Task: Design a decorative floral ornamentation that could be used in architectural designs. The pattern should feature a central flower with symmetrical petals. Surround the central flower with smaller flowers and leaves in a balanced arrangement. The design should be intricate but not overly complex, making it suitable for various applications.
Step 657:
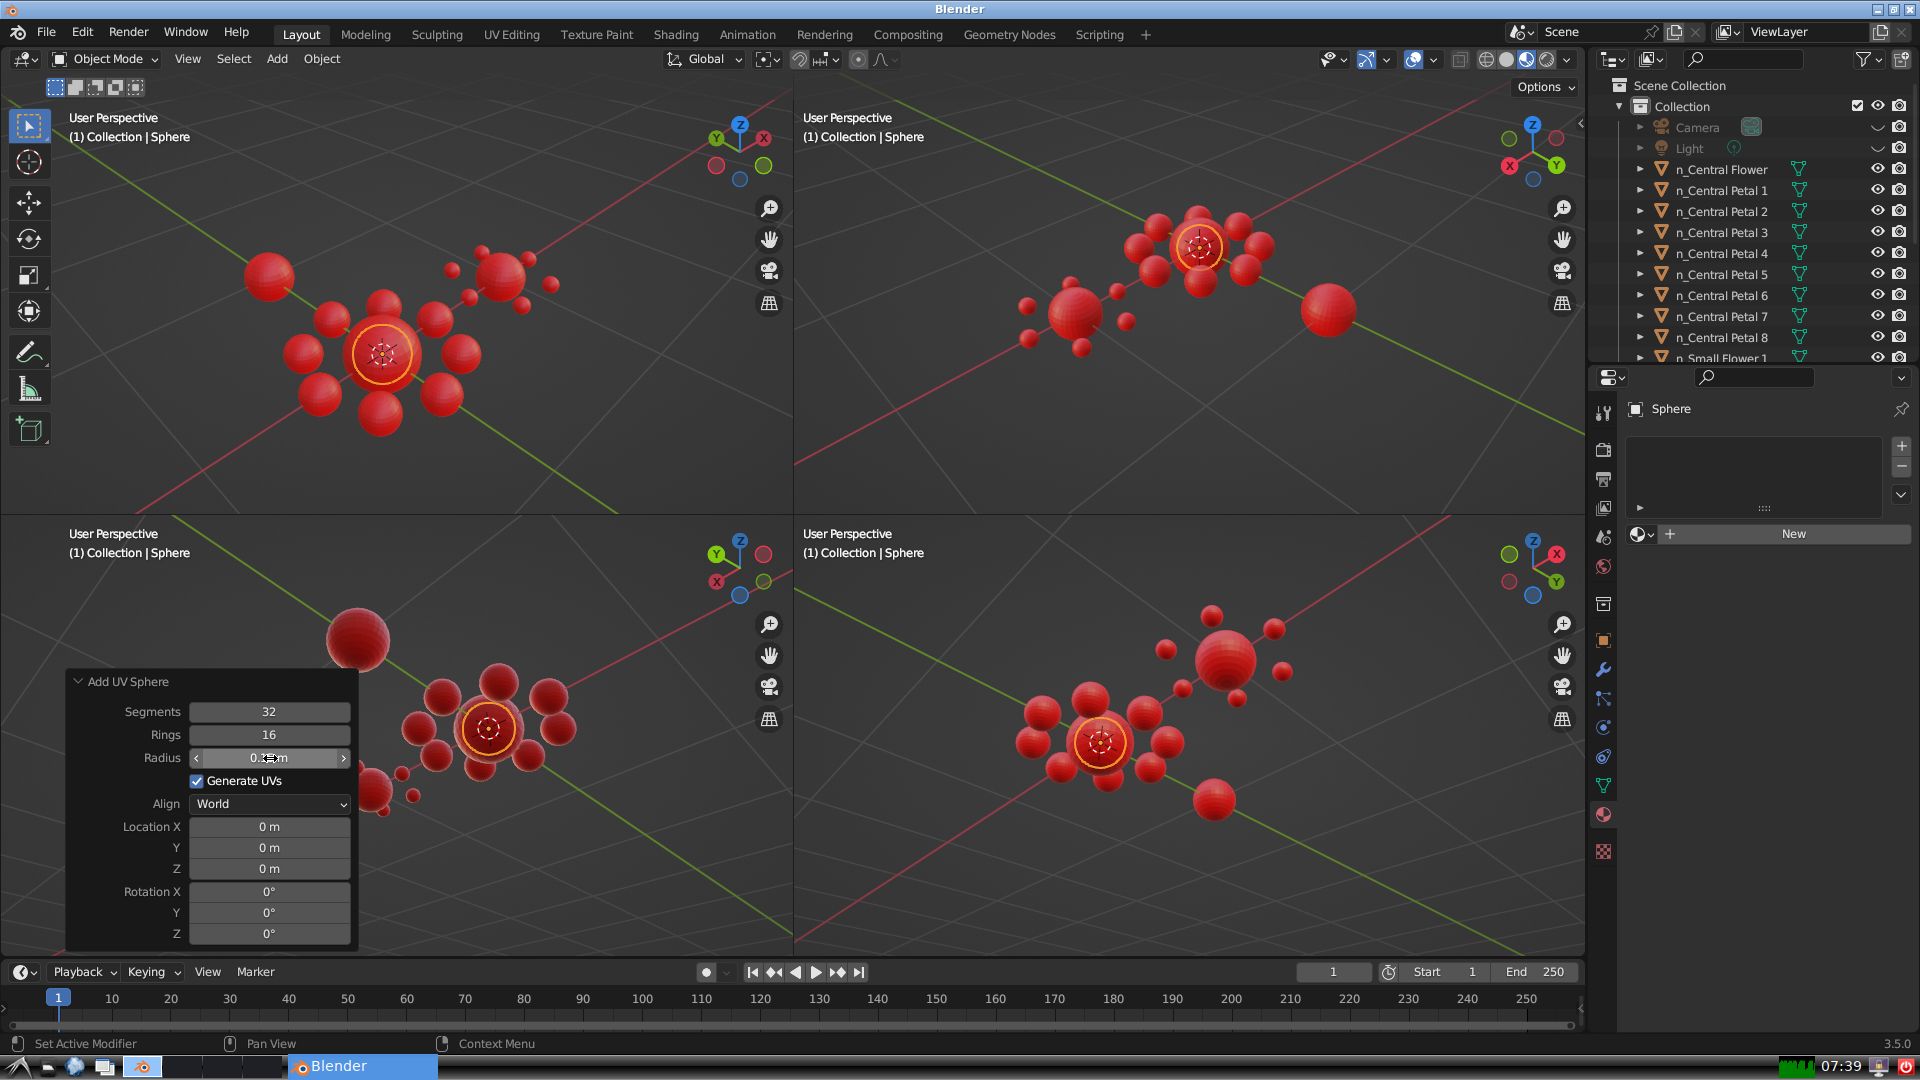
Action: click: no